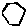
Label: hexagon